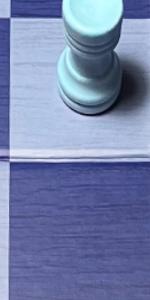
Label: Empty